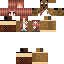
A female human skin with medium skin, wearing brown long hair dressed in a blue hoodie and brown pants, featuring a closed mouth.